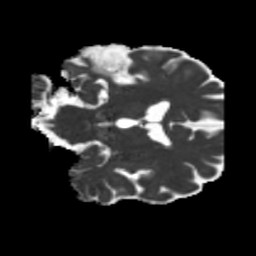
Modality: MD
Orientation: coronal
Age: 63
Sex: male
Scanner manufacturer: siemens
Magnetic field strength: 3 T
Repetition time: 5.25 s
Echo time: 0.08 s